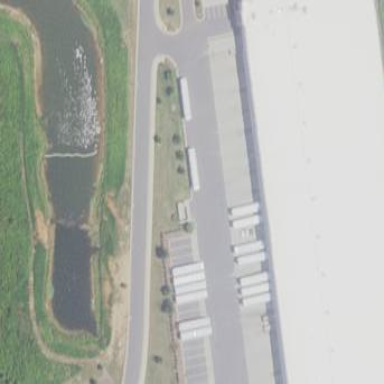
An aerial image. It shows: Warehouse building.